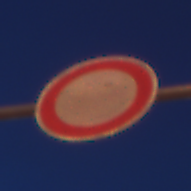
Verkehrszeichen: VerbotFahrzeugeAllerArt
Umgebung: Outdoor, Urban
Tageszeit: Night
Wetter: PartlyCloudy
Licht: Artificial
Jahreszeit: NotSpecified
Kontrast: HighContrast